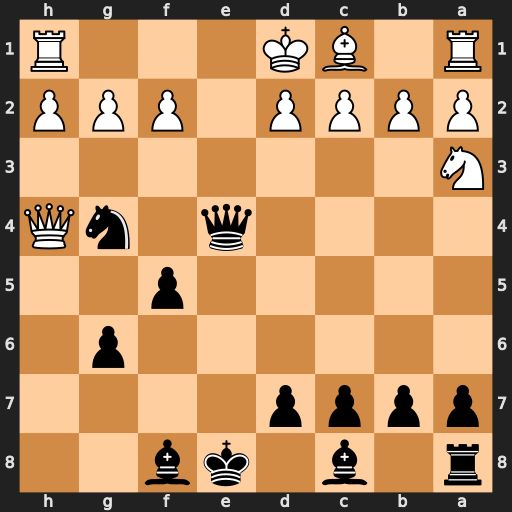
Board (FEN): r1b1kb2/pppp4/6p1/5p2/4q1nQ/N7/PPPP1PPP/R1BK3R
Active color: b
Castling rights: q
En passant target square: -
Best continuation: Ne3+ dxe3 Qxh4